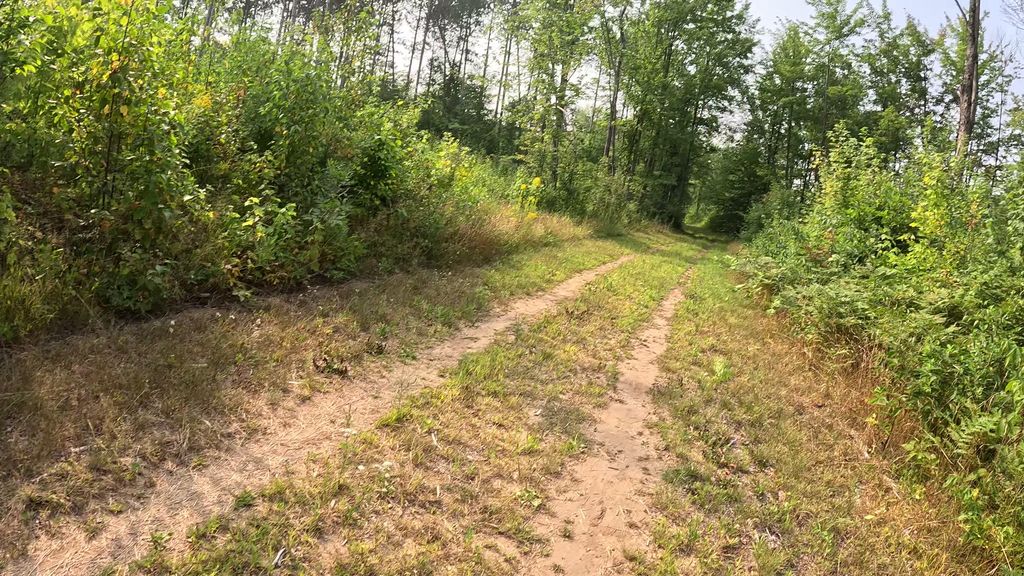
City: ottawa-gatineau